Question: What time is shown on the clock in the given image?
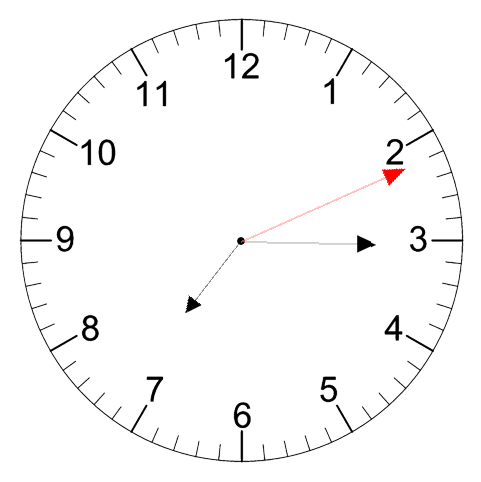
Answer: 07:15:11